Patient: sex F, age 56
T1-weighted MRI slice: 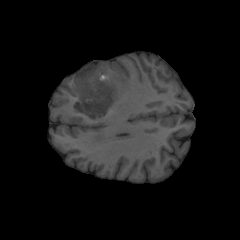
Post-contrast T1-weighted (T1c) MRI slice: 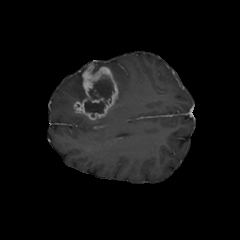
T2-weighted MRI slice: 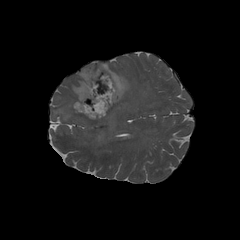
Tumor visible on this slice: yes
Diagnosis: Glioblastoma, IDH-wildtype
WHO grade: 4